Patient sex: M
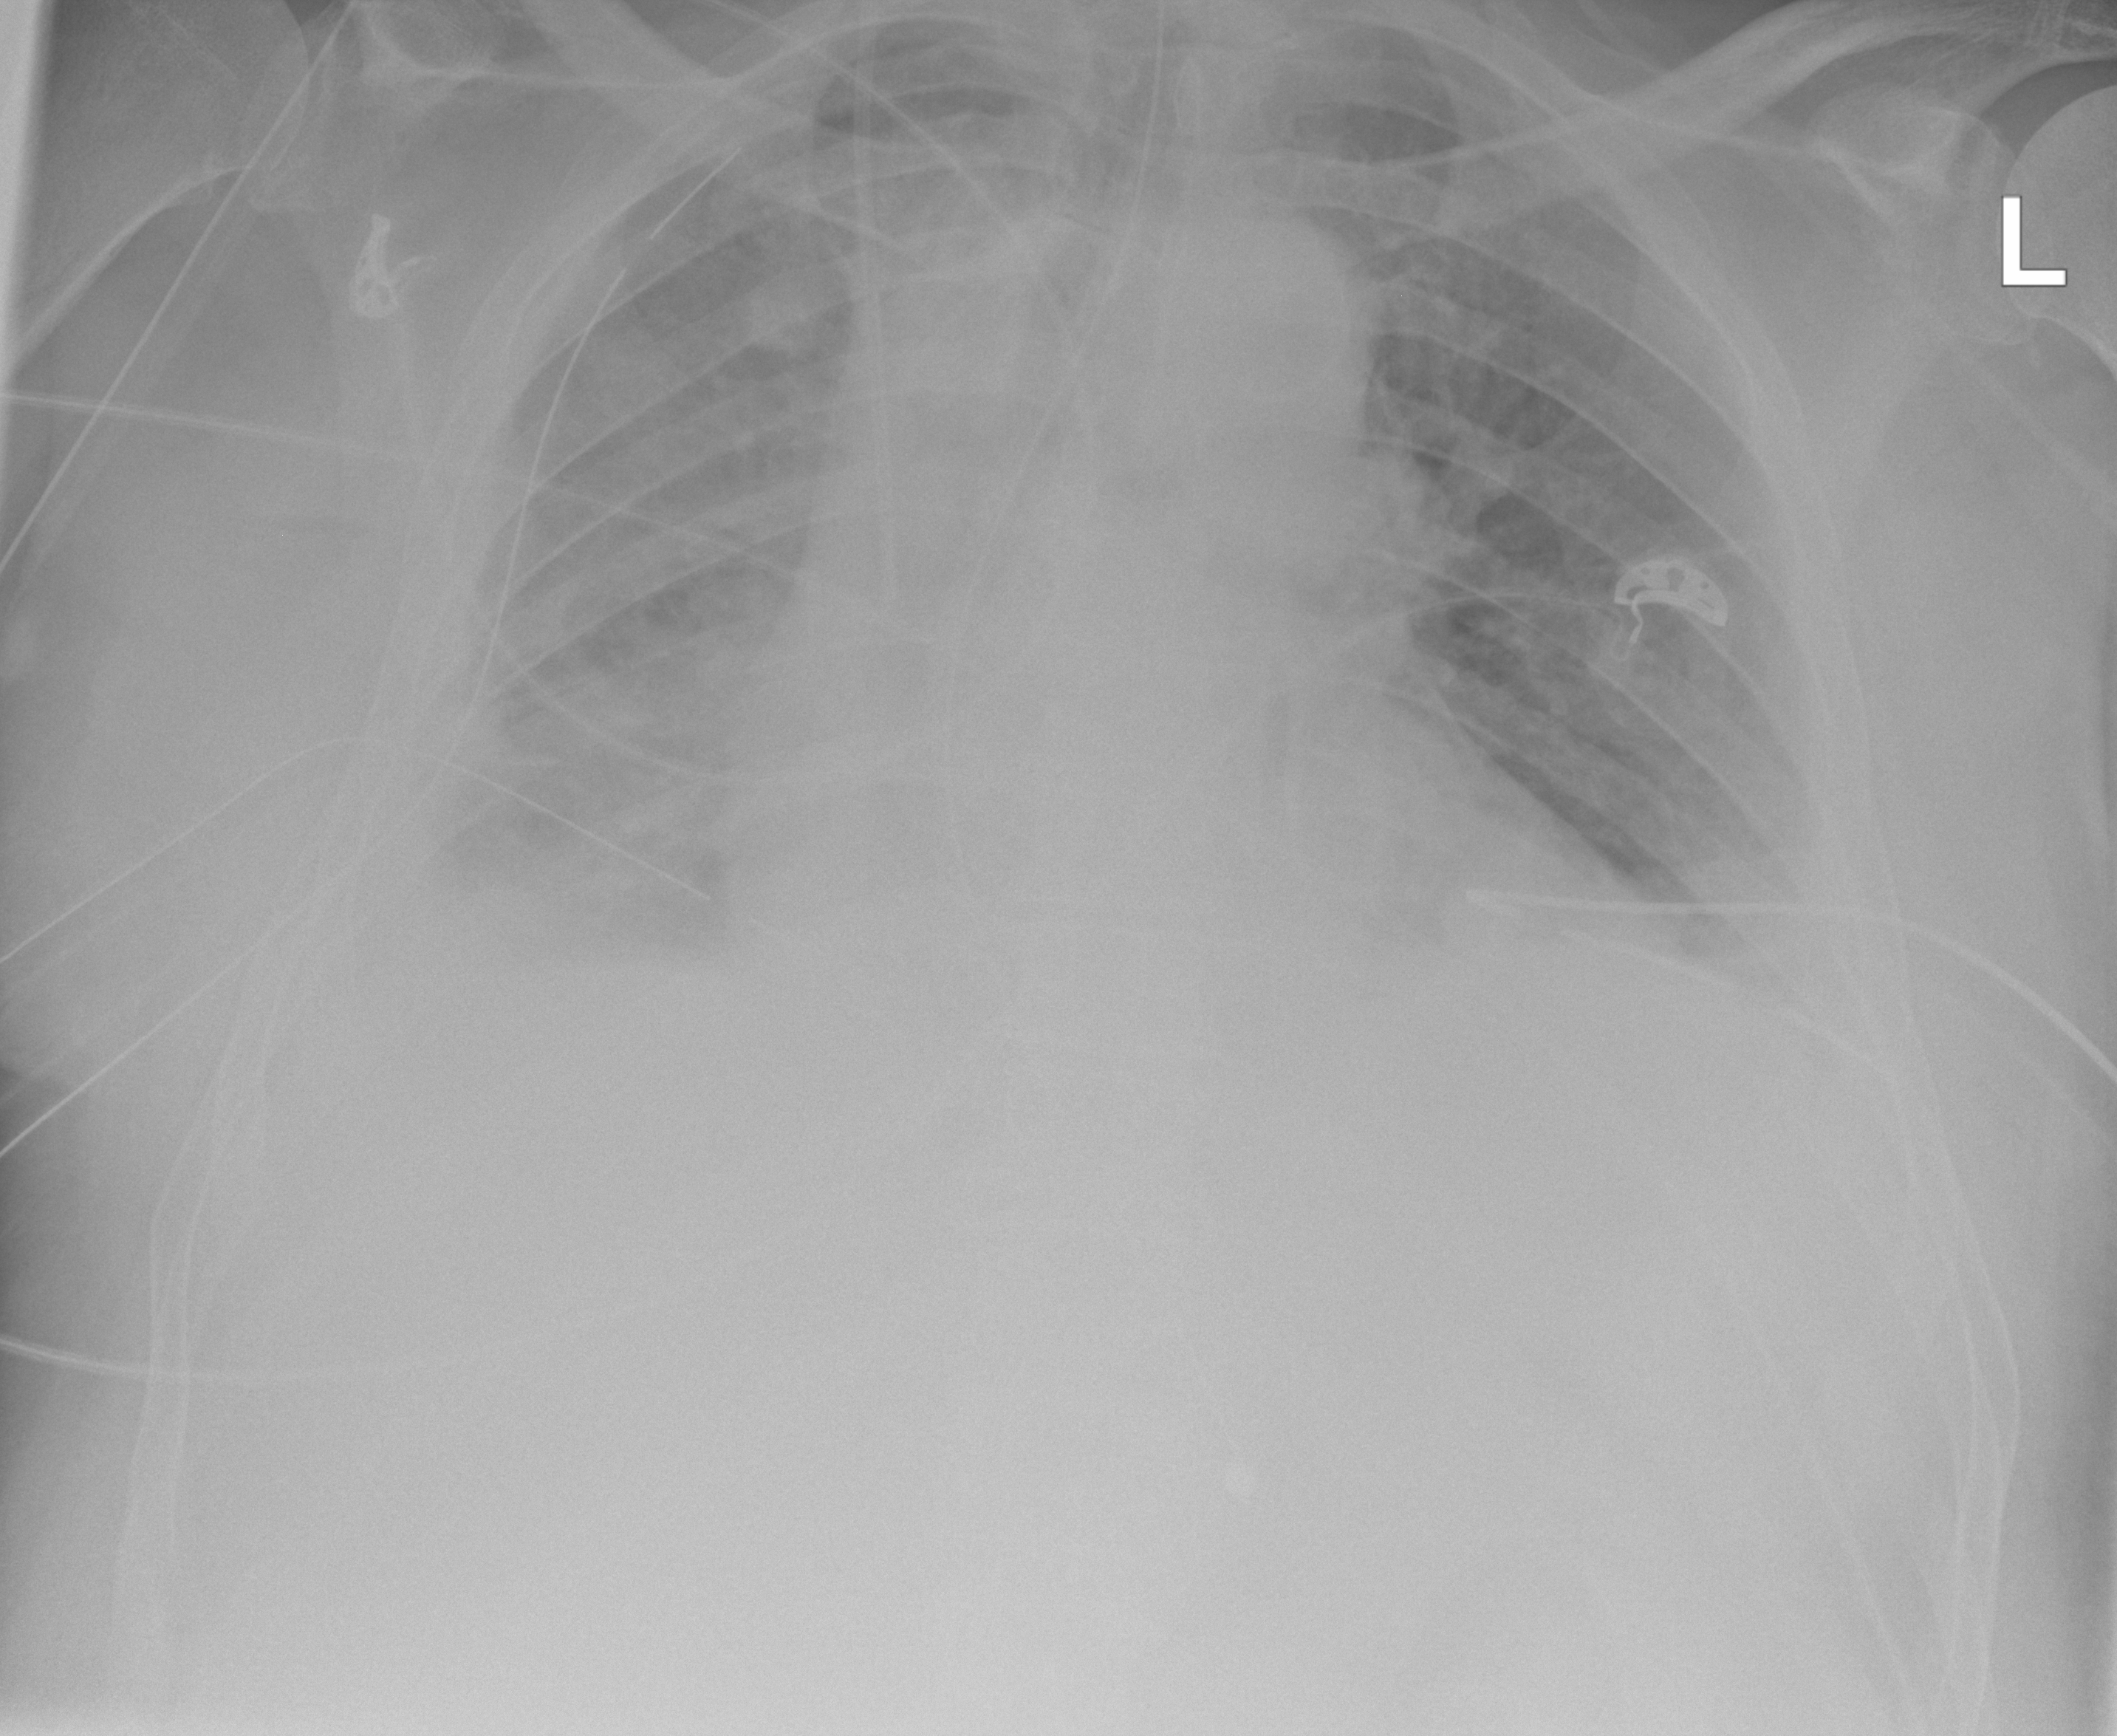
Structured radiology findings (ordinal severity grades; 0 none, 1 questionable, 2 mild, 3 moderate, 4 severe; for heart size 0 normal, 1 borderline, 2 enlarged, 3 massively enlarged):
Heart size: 2
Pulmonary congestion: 1
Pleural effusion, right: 2
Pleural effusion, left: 0
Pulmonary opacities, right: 1
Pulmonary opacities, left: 1
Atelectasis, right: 2
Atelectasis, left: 2